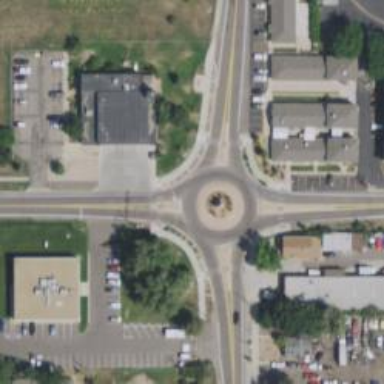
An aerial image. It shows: Roundabout at tertiary road junction.